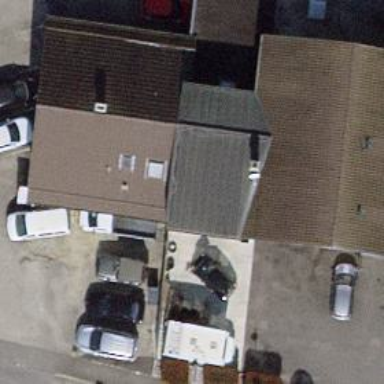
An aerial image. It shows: Car repair shop.